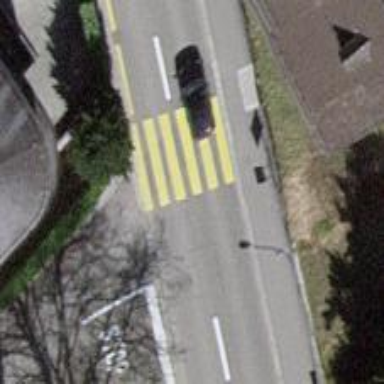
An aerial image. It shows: Zebra crossing on the road.